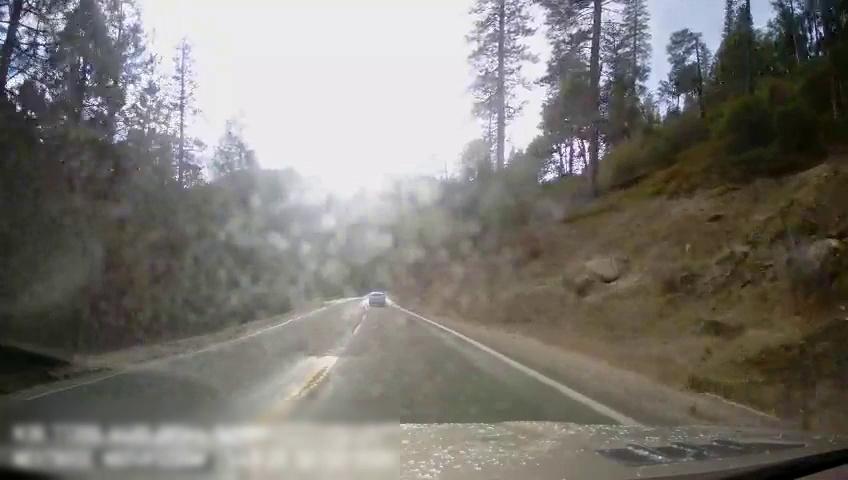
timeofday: Day
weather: Sunny
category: Drivable Space
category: Vehicles | Car
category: Lanes | Opposite Lane
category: Lanes | Current Lane
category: Lanes | Current Lane
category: Lanes | Current Lane